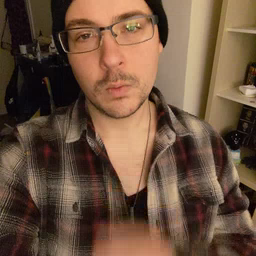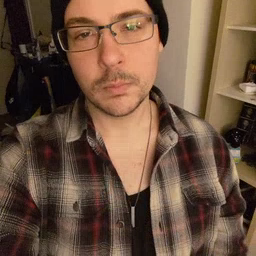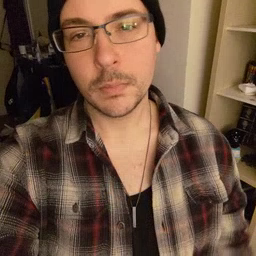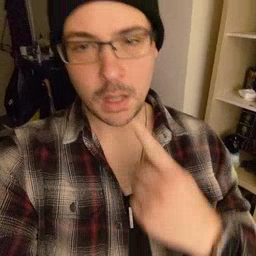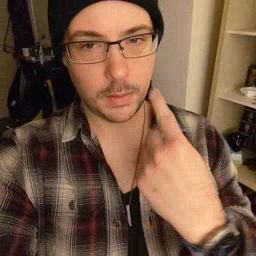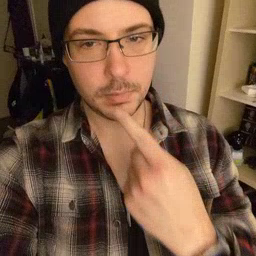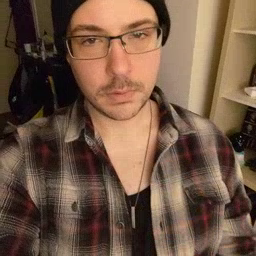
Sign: lips